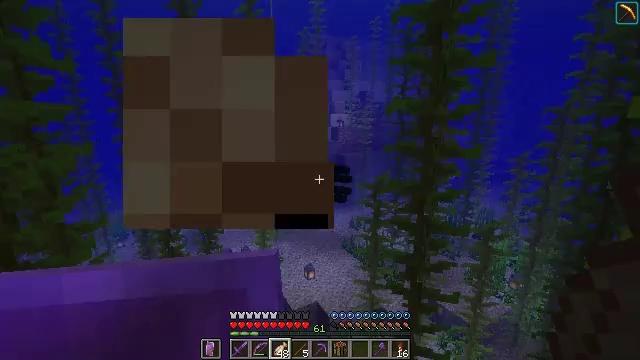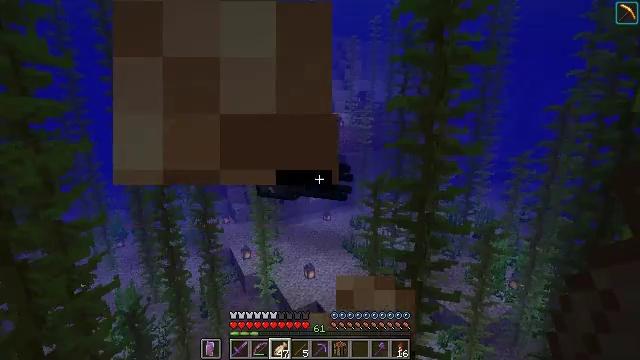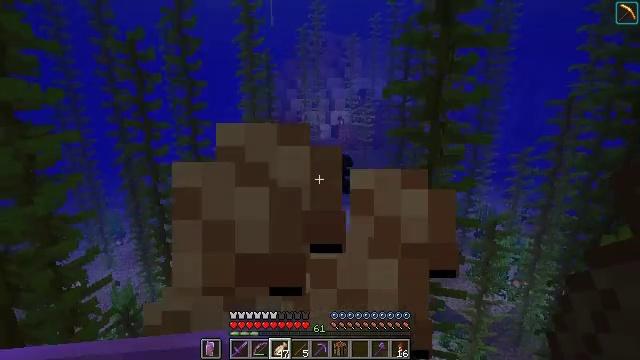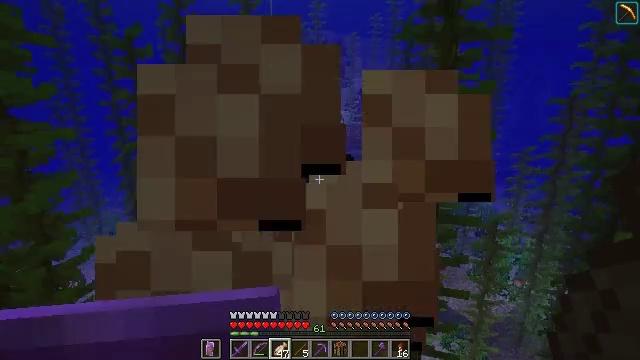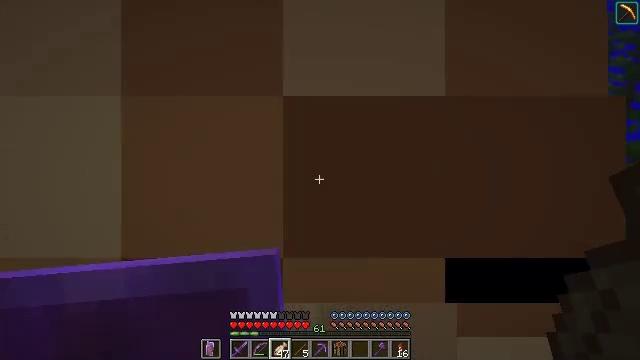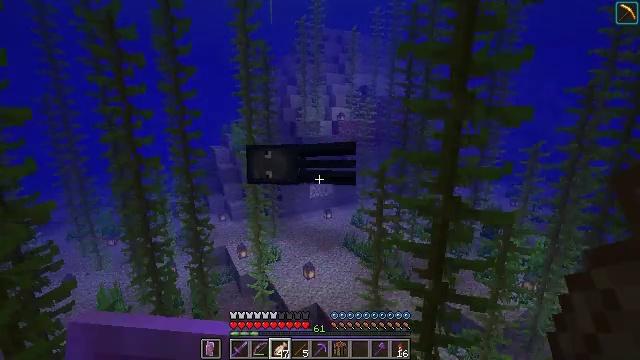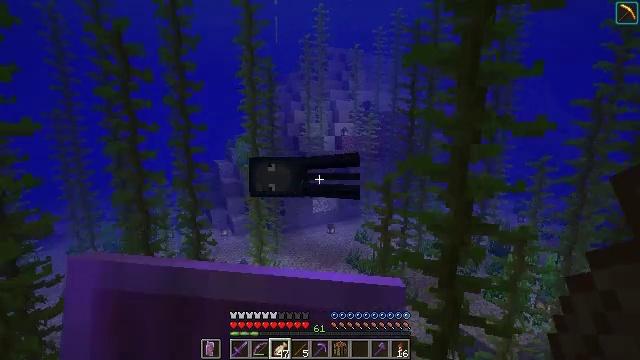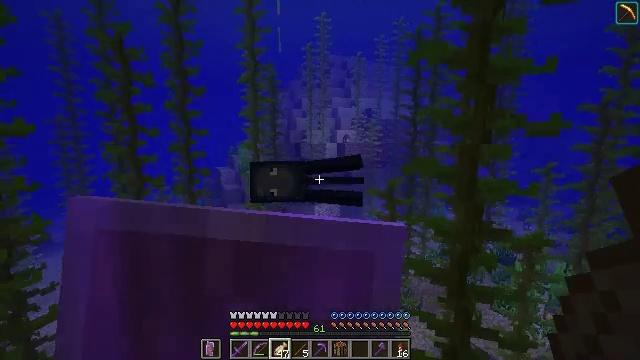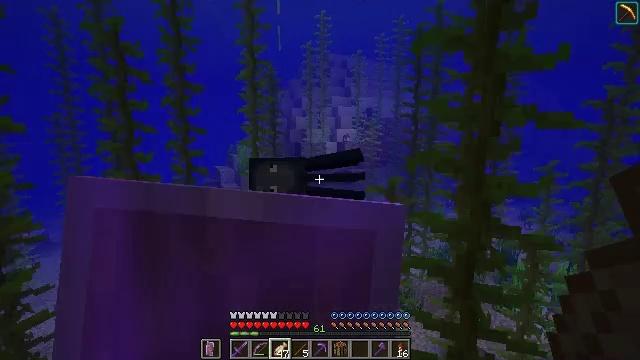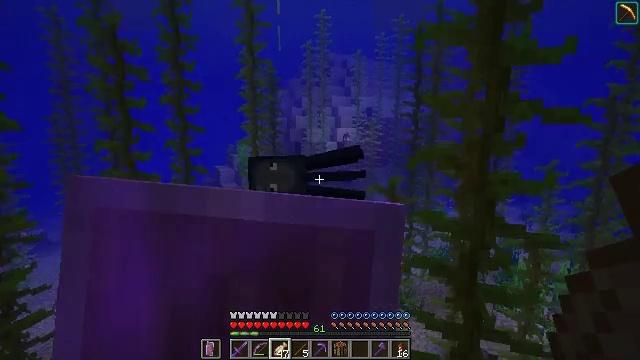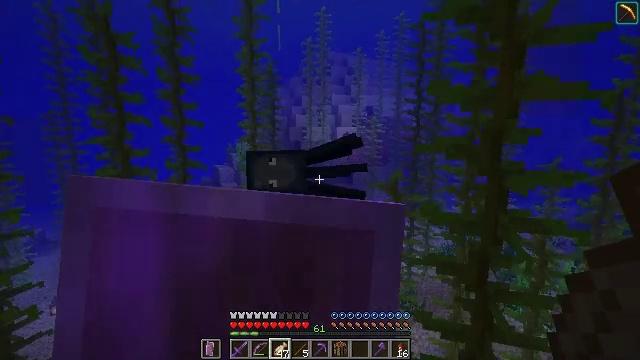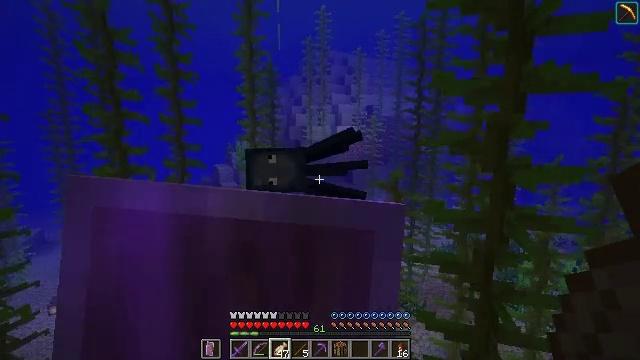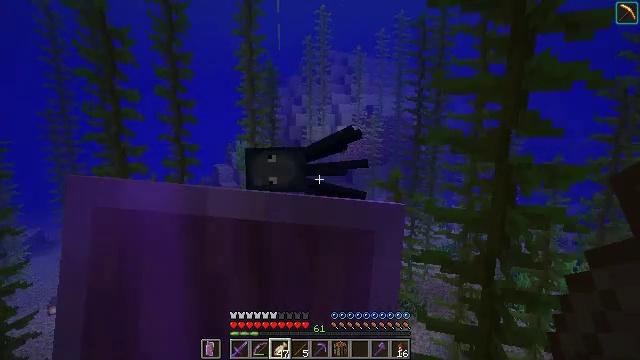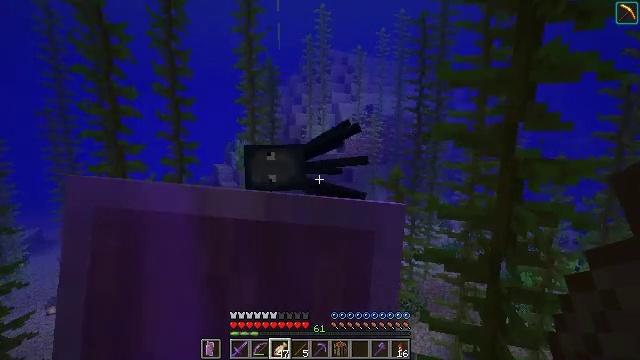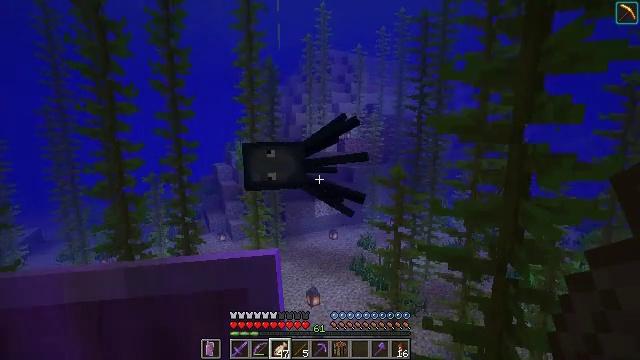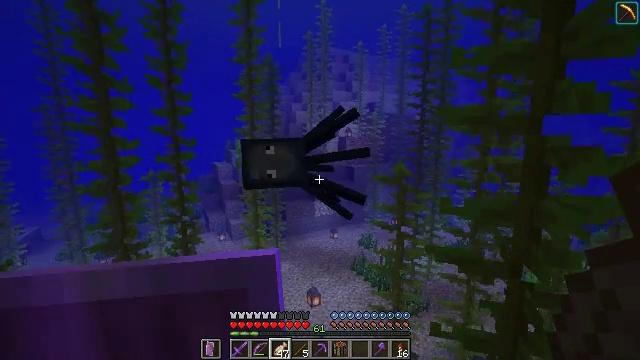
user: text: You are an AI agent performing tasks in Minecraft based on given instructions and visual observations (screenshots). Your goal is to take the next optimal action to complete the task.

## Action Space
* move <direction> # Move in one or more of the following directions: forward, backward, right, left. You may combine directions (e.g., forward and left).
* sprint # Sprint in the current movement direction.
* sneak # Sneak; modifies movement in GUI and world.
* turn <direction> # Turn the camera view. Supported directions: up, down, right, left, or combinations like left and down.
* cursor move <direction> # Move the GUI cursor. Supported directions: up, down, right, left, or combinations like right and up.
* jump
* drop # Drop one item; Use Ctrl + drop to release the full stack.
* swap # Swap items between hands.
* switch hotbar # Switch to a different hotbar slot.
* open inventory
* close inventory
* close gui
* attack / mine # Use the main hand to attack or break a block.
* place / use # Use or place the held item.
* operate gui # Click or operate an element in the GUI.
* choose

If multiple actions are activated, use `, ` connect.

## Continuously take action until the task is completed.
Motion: motion action
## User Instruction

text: Attack the stonecutter to pick it up.
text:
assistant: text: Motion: move forward, sprint, use / place
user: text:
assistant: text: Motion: move forward, sprint, use / place
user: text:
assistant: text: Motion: move forward, sprint, use / place
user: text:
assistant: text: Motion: move forward, sprint, use / place
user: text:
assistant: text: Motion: move forward, sprint, use / place
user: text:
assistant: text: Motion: move forward, sprint, turn up, use / place
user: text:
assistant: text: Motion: move forward, sprint, turn up, use / place
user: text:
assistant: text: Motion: move forward, sprint, use / place
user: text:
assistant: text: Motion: move forward, sprint, use / place
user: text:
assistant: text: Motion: move forward, sprint, use / place
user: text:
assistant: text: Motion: move forward, sprint, use / place
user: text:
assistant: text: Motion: move forward, sprint, use / place
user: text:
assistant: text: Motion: move forward, sprint, use / place
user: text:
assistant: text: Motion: move forward, sprint
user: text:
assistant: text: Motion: move forward, sprint
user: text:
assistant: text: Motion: move forward, sprint
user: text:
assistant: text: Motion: move forward, sprint
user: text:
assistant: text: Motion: move forward, sprint
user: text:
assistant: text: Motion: move forward, sprint
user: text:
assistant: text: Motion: move forward, sprint
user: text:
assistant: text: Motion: move forward, sprint
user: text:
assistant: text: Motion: move forward
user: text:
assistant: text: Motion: move forward
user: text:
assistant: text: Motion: move forward
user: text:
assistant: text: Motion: move forward
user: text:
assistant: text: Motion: move forward
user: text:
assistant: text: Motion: move forward
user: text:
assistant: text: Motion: move forward
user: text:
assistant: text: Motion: move forward
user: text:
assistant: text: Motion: move forward